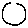
Label: moon